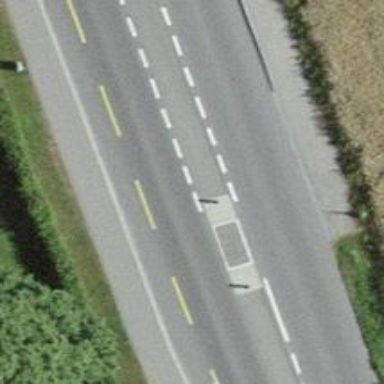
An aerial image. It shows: Unmarked crossing with pedestrian island.